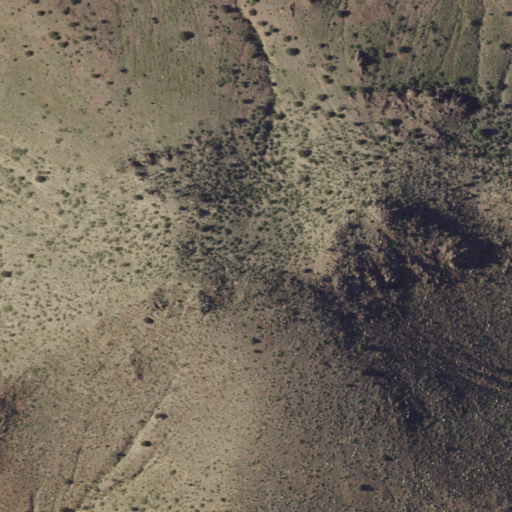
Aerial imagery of mountain in New Mexico named Horse Camp Peak containing only shrub